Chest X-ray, PA view. Patient: 28 years old, sex M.
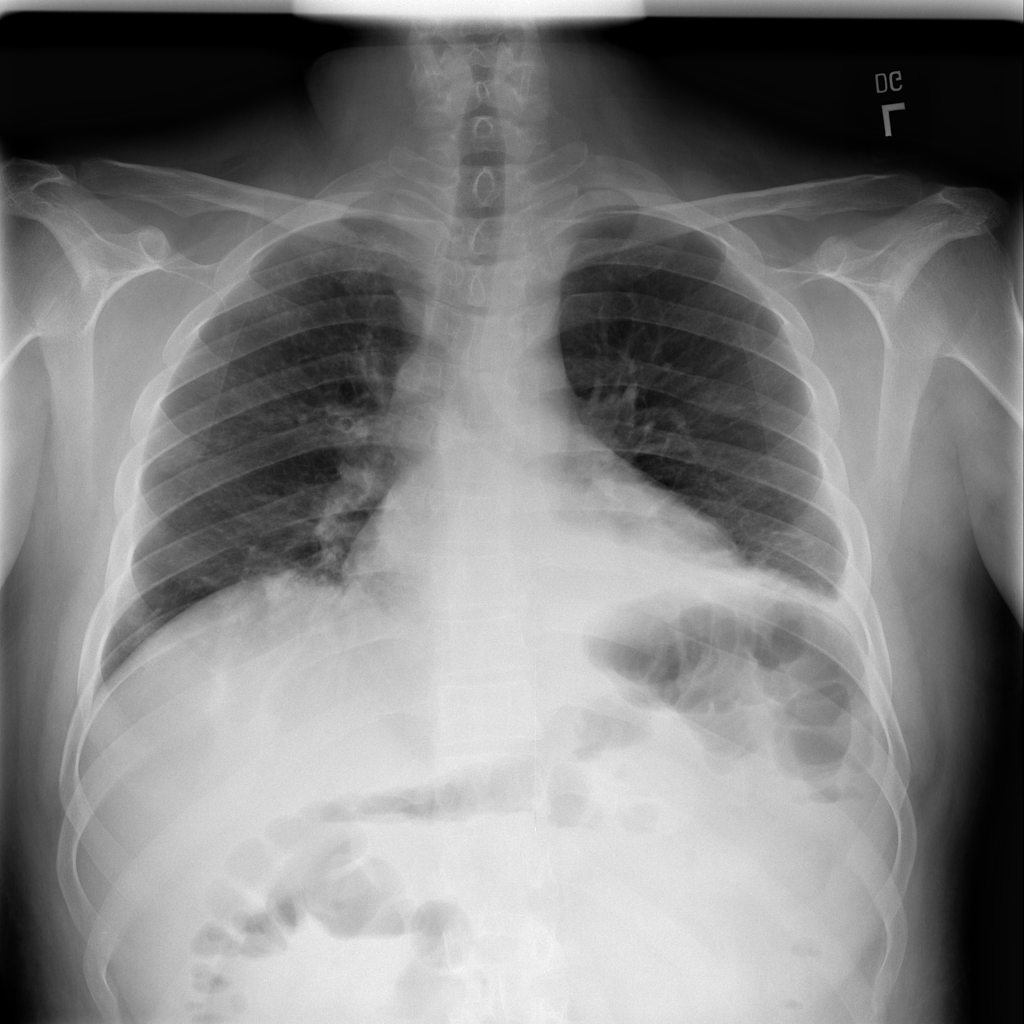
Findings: Atelectasis, Effusion